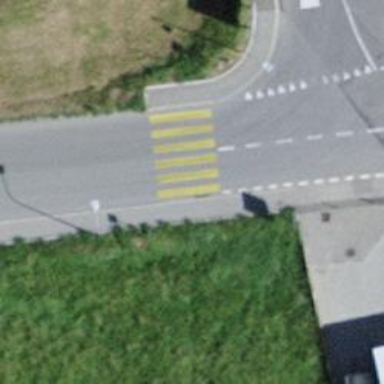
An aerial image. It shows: Marked zebra crossing on the road.